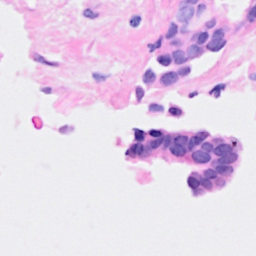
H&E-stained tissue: Breast